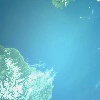
Label: water